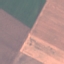
Land use / land cover: AnnualCrop